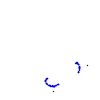
Particle: proton